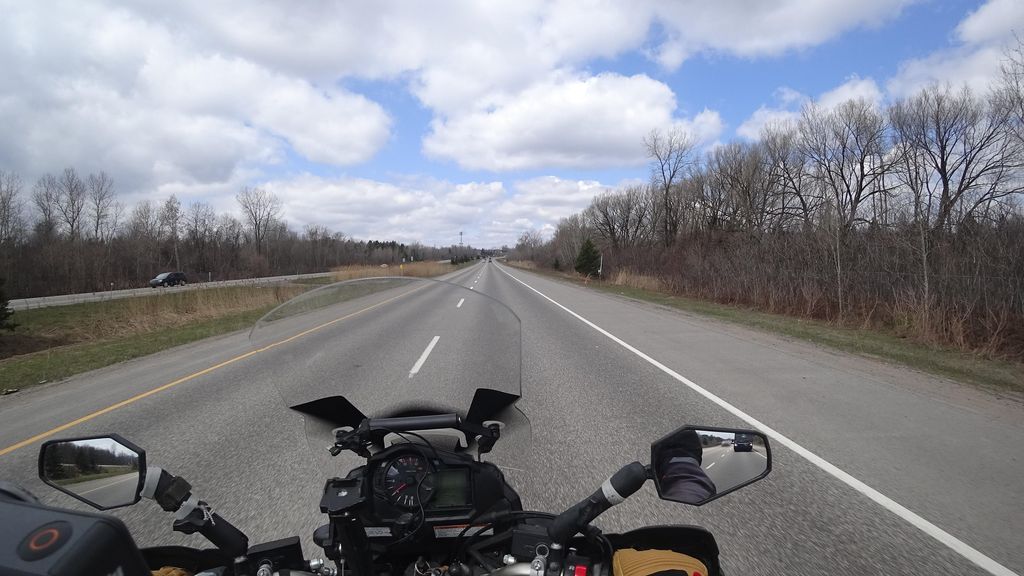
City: quebec_city